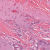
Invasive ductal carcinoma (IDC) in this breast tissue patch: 0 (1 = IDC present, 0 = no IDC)